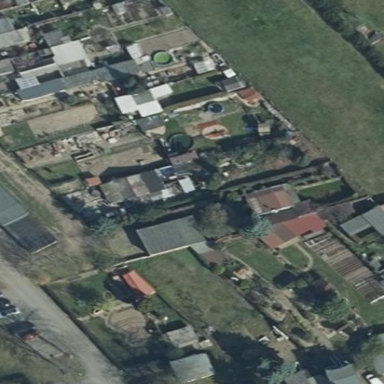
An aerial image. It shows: Allotments area.